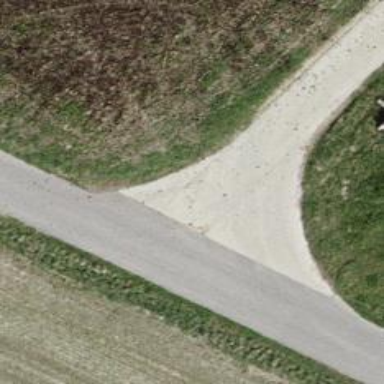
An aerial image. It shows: Well-maintained track road of grade 1.